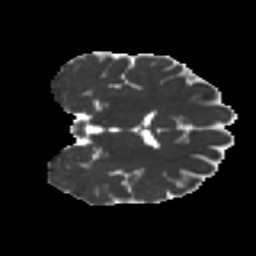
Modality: MD
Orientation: coronal
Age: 30
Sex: male
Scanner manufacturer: ge
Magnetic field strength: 3 T
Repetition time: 7.8 s
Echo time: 0.0606 s